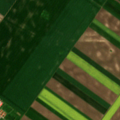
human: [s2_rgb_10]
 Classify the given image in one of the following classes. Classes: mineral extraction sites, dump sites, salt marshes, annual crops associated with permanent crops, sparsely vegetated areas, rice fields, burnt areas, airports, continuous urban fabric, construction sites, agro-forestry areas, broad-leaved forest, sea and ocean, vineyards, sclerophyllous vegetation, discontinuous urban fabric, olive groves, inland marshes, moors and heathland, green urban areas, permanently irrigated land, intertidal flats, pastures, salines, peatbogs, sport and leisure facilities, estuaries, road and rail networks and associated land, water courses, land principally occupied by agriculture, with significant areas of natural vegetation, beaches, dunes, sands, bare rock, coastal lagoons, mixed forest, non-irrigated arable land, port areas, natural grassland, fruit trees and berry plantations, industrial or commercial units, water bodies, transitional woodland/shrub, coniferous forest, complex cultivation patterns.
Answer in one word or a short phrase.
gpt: industrial or commercial units, non-irrigated arable land